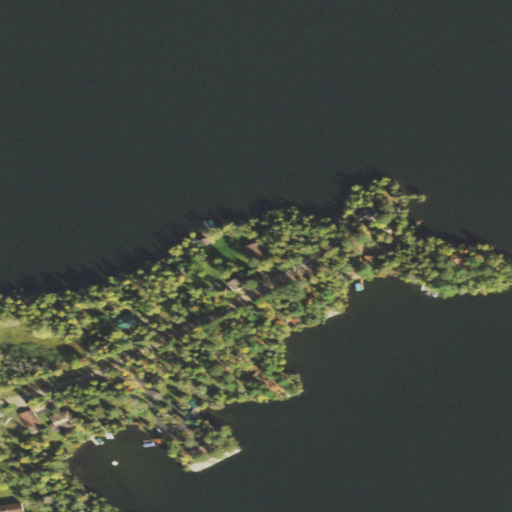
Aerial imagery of cape in Minnesota named Howes Point containing open water, woody wetlands, open development, mixed forest, and evergreen forest